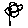
Label: flower